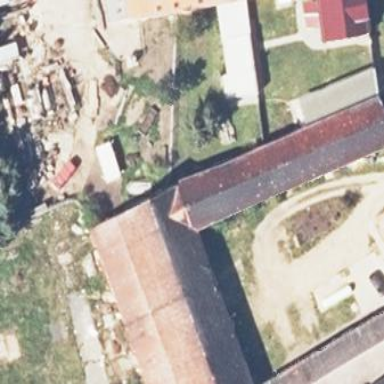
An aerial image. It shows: Rural barn.